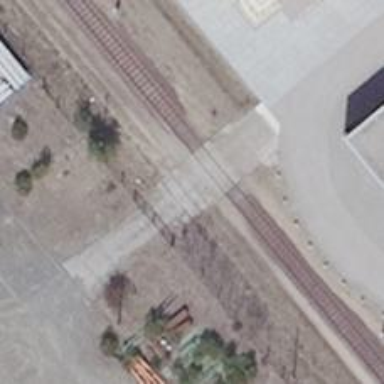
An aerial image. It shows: Abandoned railway yard.